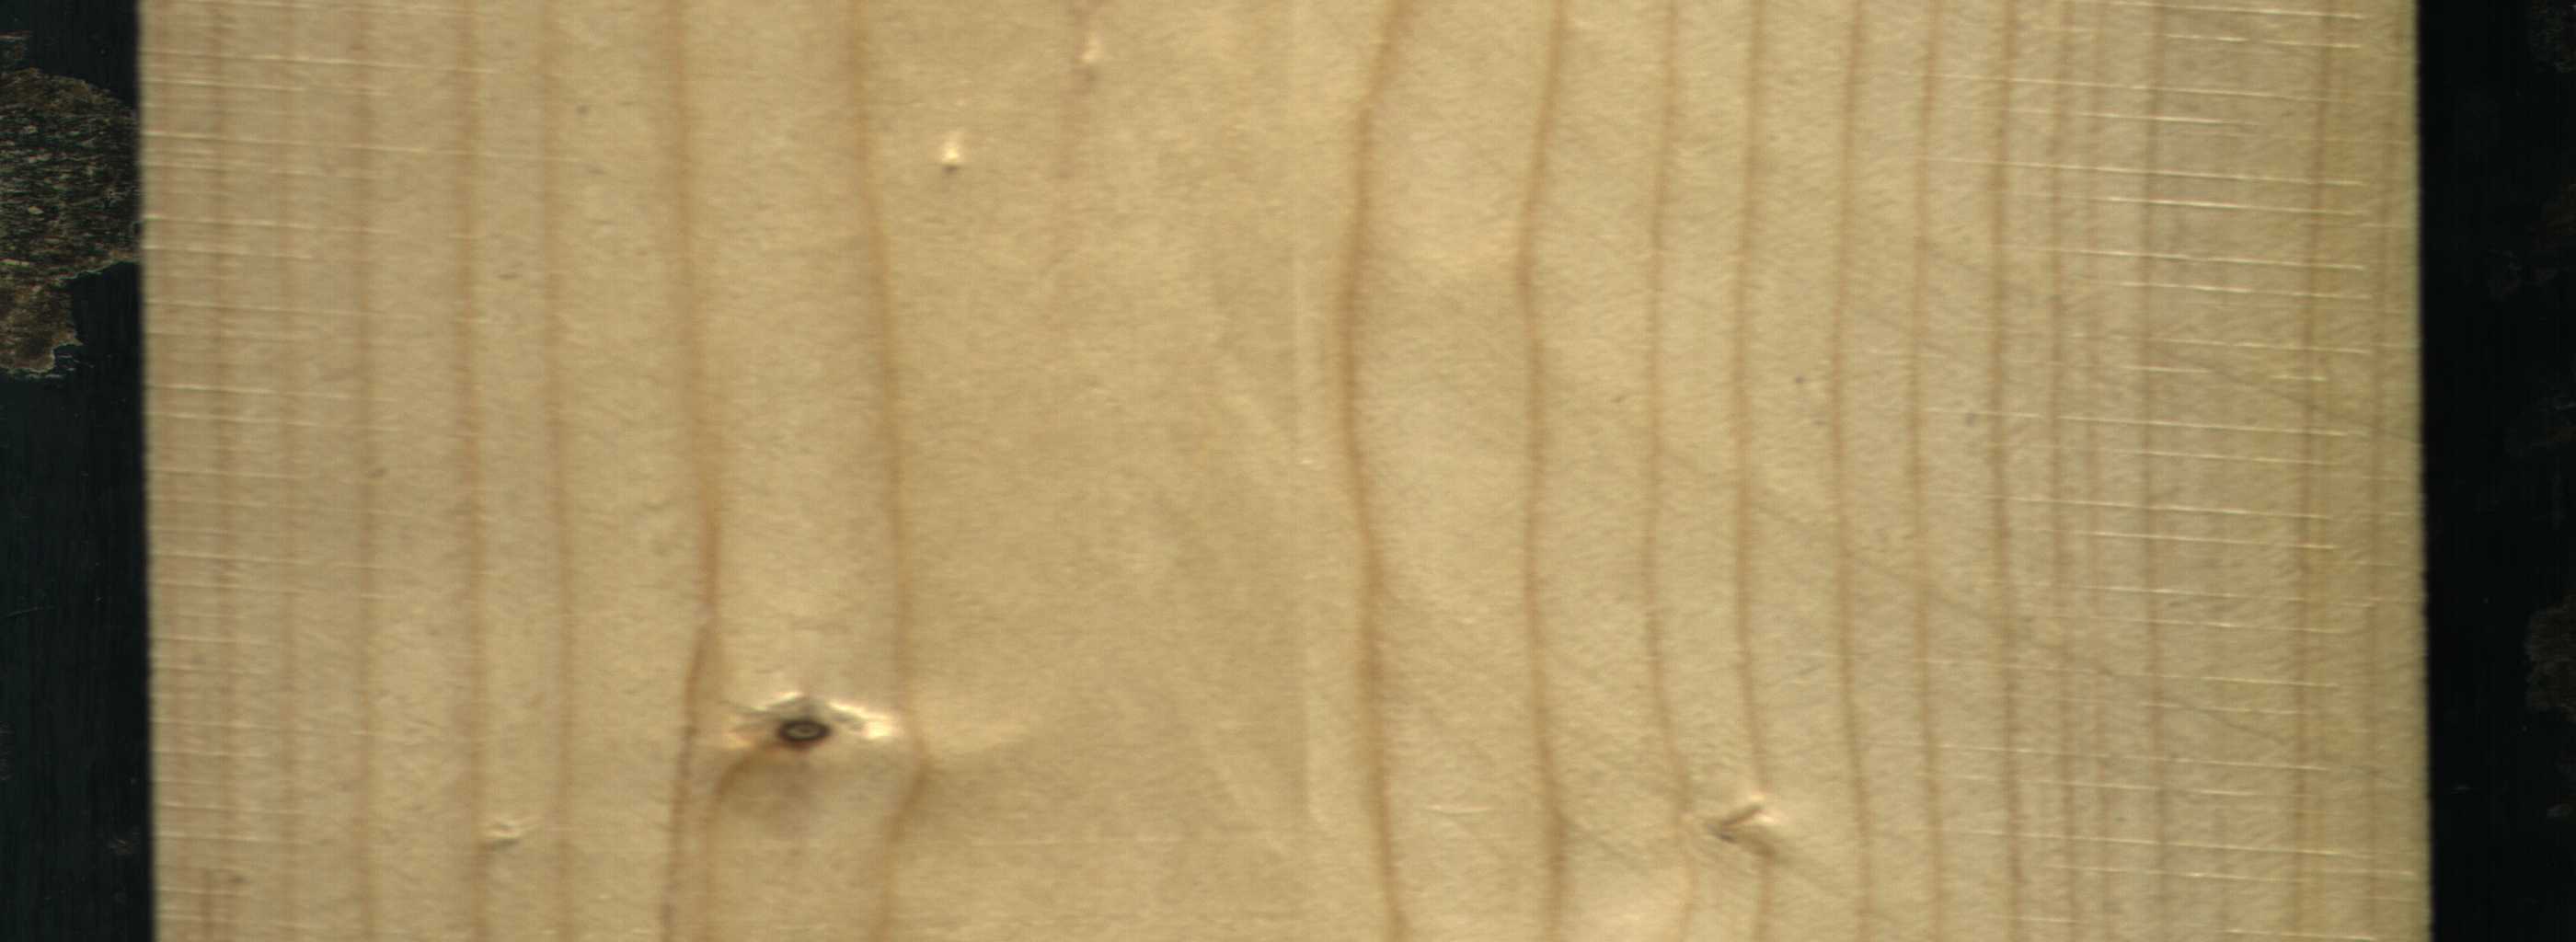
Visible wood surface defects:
Dead_Knot